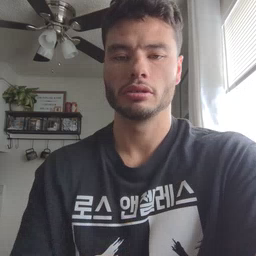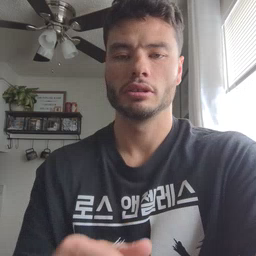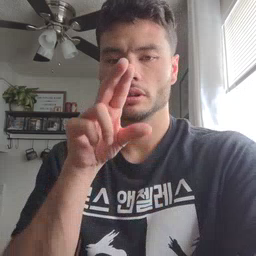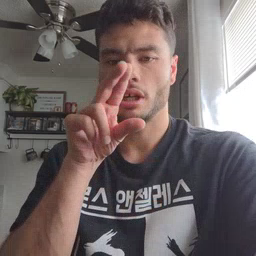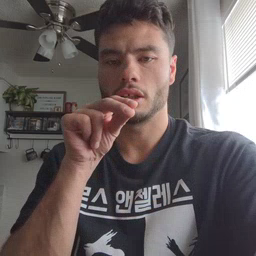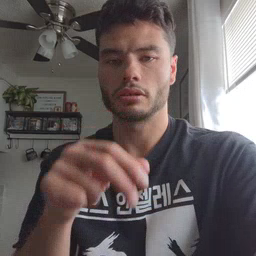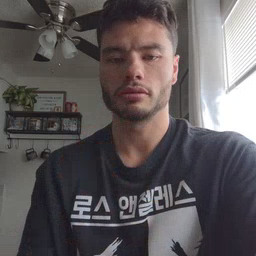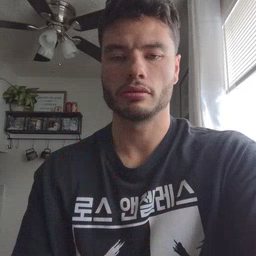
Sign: duck